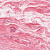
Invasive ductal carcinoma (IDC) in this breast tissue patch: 0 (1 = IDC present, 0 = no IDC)